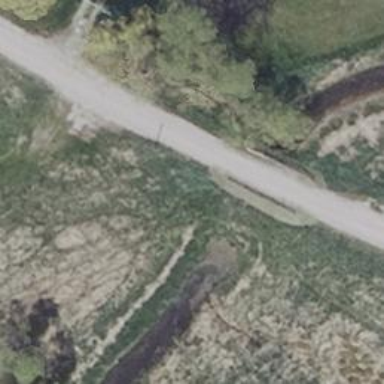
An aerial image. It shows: Gravel track on bridge with grade 2 track type.